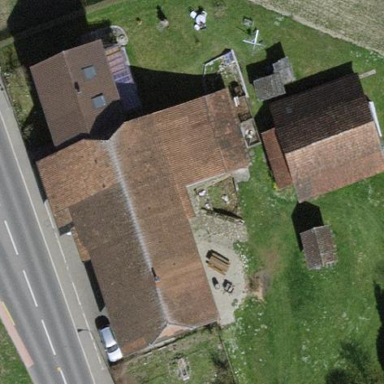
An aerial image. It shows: Farmyard area.